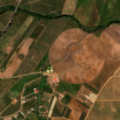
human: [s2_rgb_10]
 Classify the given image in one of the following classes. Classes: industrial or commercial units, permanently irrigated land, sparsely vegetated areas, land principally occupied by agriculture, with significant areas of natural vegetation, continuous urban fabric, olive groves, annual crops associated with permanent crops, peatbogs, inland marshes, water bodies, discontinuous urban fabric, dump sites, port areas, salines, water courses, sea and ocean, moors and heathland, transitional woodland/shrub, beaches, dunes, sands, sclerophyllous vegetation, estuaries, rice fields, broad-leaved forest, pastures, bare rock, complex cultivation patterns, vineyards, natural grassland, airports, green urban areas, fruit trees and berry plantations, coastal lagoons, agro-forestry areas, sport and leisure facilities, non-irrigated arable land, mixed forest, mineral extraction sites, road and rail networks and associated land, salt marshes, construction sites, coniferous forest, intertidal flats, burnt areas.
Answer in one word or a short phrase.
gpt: continuous urban fabric